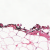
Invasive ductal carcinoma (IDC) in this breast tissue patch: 0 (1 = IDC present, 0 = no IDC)